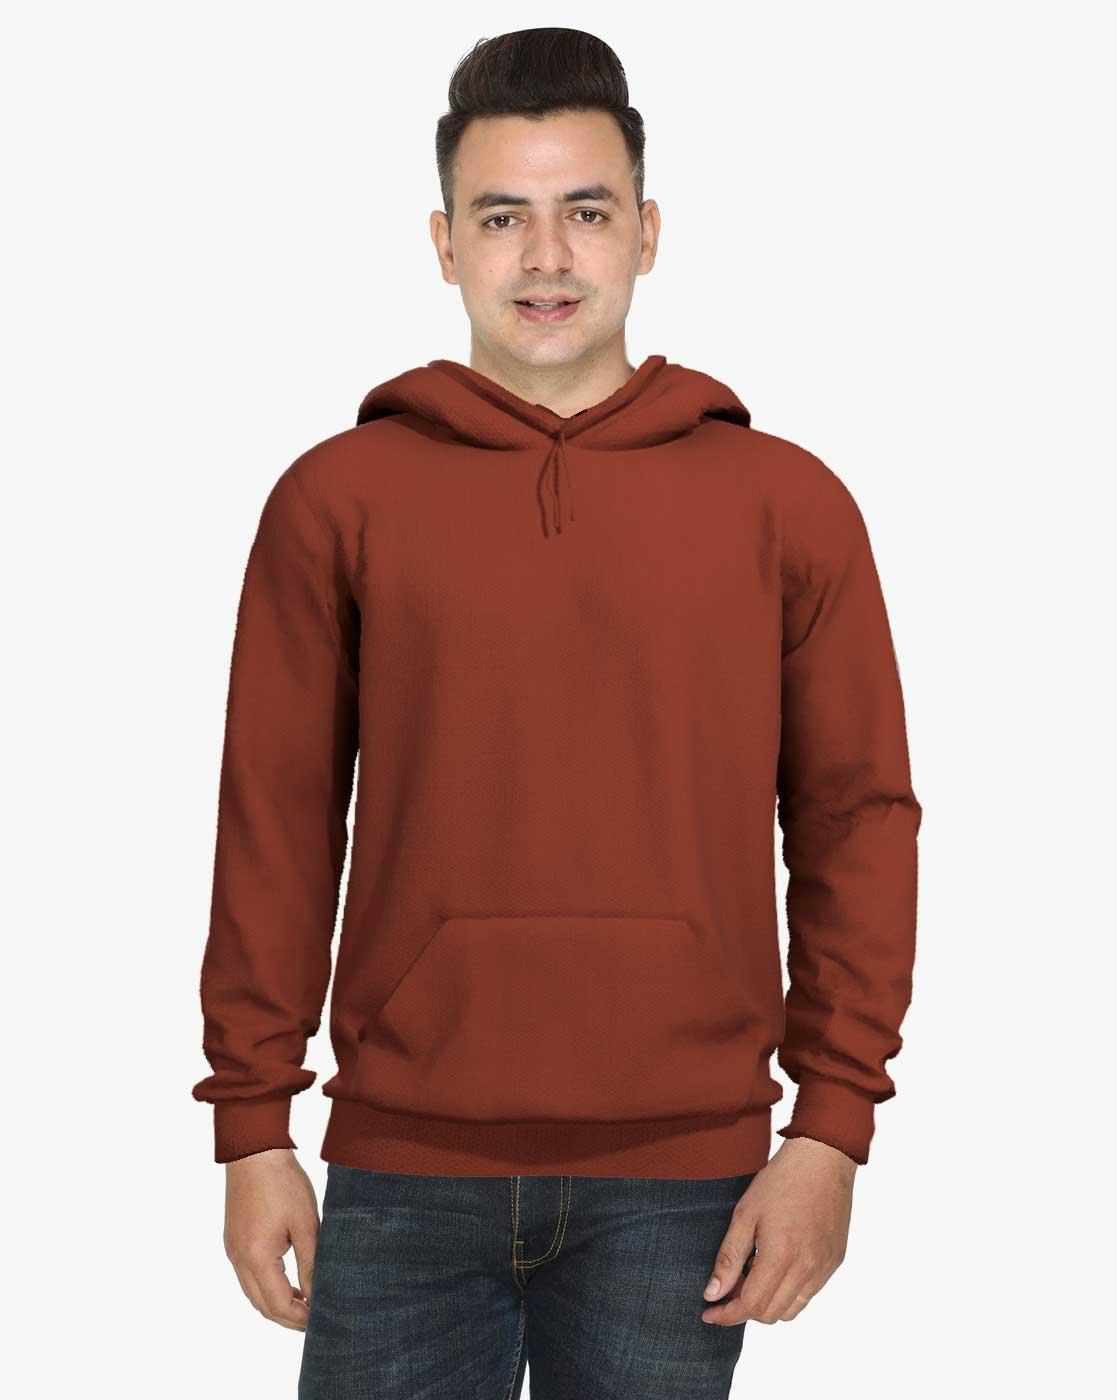
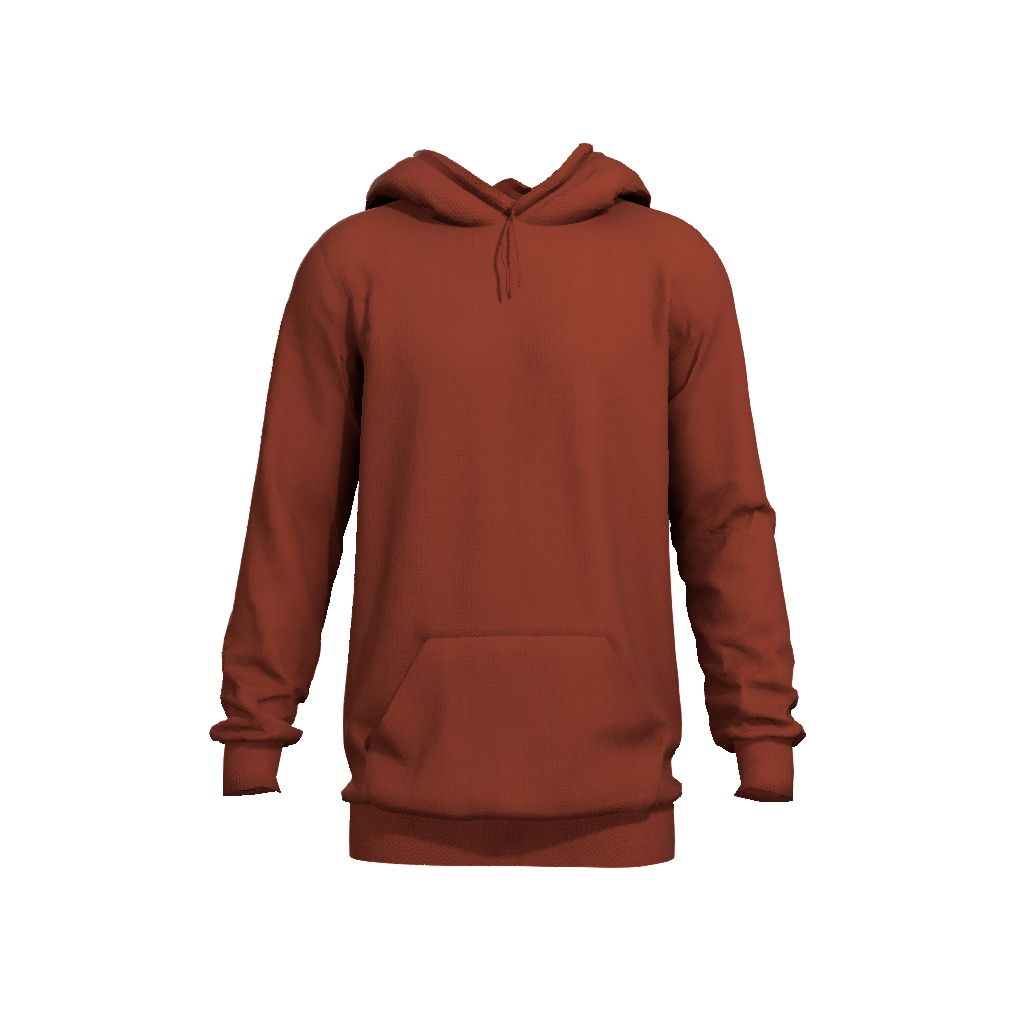
Clothing description: rusty red full zip hooded sweatshirt